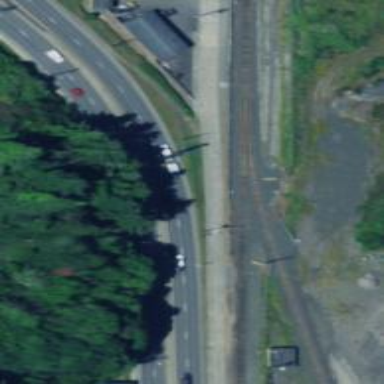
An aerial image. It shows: Asphalt road classified as trunk highway.